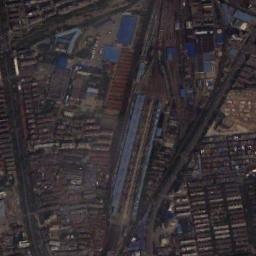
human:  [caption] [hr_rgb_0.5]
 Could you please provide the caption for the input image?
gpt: The train garage is next to some buildings .

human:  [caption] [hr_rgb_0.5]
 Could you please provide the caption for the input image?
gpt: There are a lot of buildings beside the railway station .

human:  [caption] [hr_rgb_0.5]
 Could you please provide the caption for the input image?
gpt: There is a railway station in the crowded city .

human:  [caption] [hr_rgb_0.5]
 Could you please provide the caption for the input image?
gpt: The railway station with some railways is surrounded by lots of other buildings .

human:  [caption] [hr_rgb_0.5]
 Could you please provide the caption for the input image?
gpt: There are many buildings around the railway station .